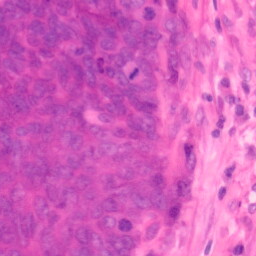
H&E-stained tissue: Colon